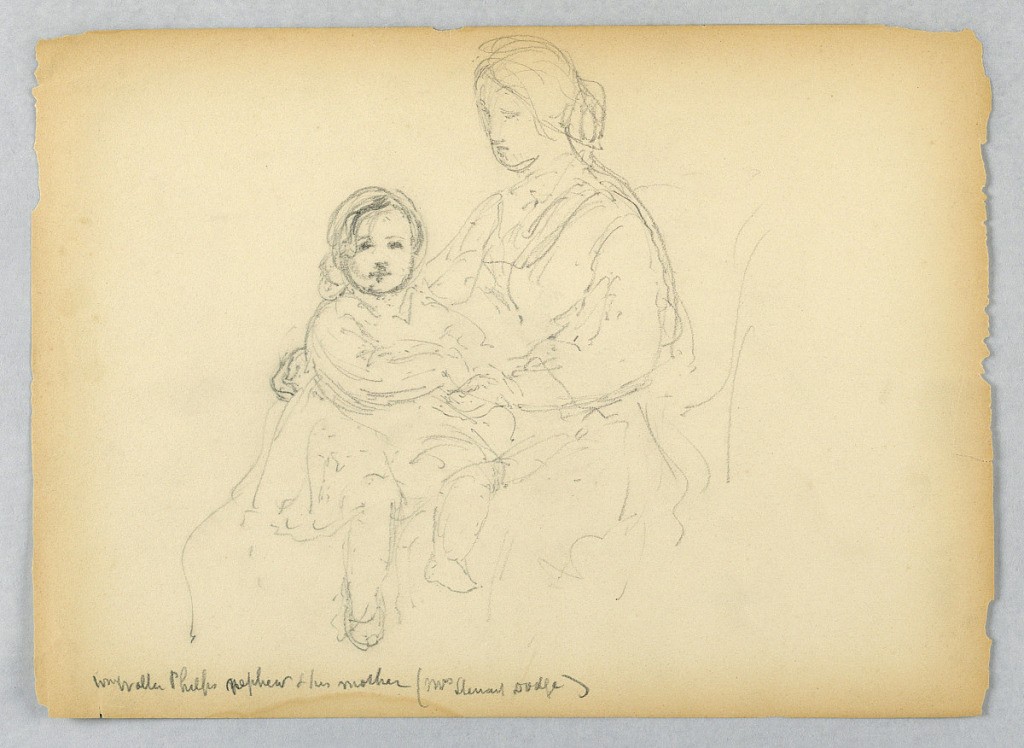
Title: William Walter Phelps' Nephew and His Mother, Mrs. Steuart Dodge
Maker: Daniel Huntington, American, 1816–1906
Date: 1872
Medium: Graphite on paper
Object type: Drawing
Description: Woman seated facing left, with child on her lap, facing frontally. Verso: Two sketches of right arm holding a cane; two sketches of left arm, bent.